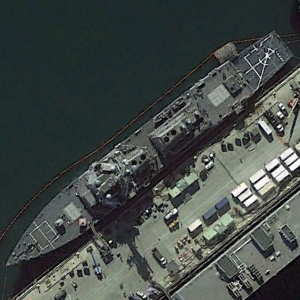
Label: destroyer